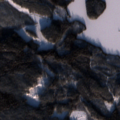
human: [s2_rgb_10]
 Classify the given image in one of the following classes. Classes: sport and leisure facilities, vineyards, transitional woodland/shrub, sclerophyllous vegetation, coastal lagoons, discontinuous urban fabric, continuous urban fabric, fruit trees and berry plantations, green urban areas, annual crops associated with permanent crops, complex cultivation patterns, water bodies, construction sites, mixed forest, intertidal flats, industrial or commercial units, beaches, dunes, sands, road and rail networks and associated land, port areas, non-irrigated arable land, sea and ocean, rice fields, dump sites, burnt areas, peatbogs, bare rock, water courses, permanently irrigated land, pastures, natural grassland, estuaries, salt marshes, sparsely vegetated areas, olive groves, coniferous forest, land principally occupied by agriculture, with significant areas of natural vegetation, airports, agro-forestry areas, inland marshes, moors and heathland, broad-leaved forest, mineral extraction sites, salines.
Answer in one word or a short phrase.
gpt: coniferous forest, mixed forest, water bodies